Field crop: tomato
Growth stage: 1
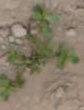
Species: portulaca